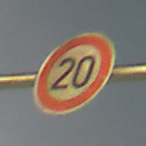
Verkehrszeichen: Geschwindigkeit20
Umgebung: Outdoor, Urban
Tageszeit: Night
Wetter: PartlyCloudy
Licht: Artificial
Jahreszeit: NotSpecified
Kontrast: HighContrast